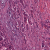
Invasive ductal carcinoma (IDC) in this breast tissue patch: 1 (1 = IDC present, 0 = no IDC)